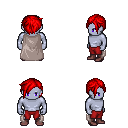
a pixel art fantasy rpg character, male body template, dark elf, purple skin, gray cape, red pants, red pixie cut hairstyle, maroon shoes, four views (front, back, left, right), 2x2 character sprite sheet, small pixel art, hard edges, no anti-aliasing